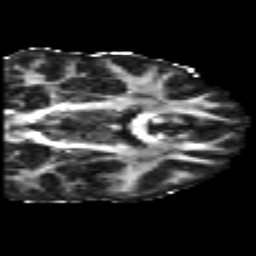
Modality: FA
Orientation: coronal
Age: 30
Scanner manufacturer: philips
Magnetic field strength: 3 T
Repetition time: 8.603 s
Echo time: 0.1268 s